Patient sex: F
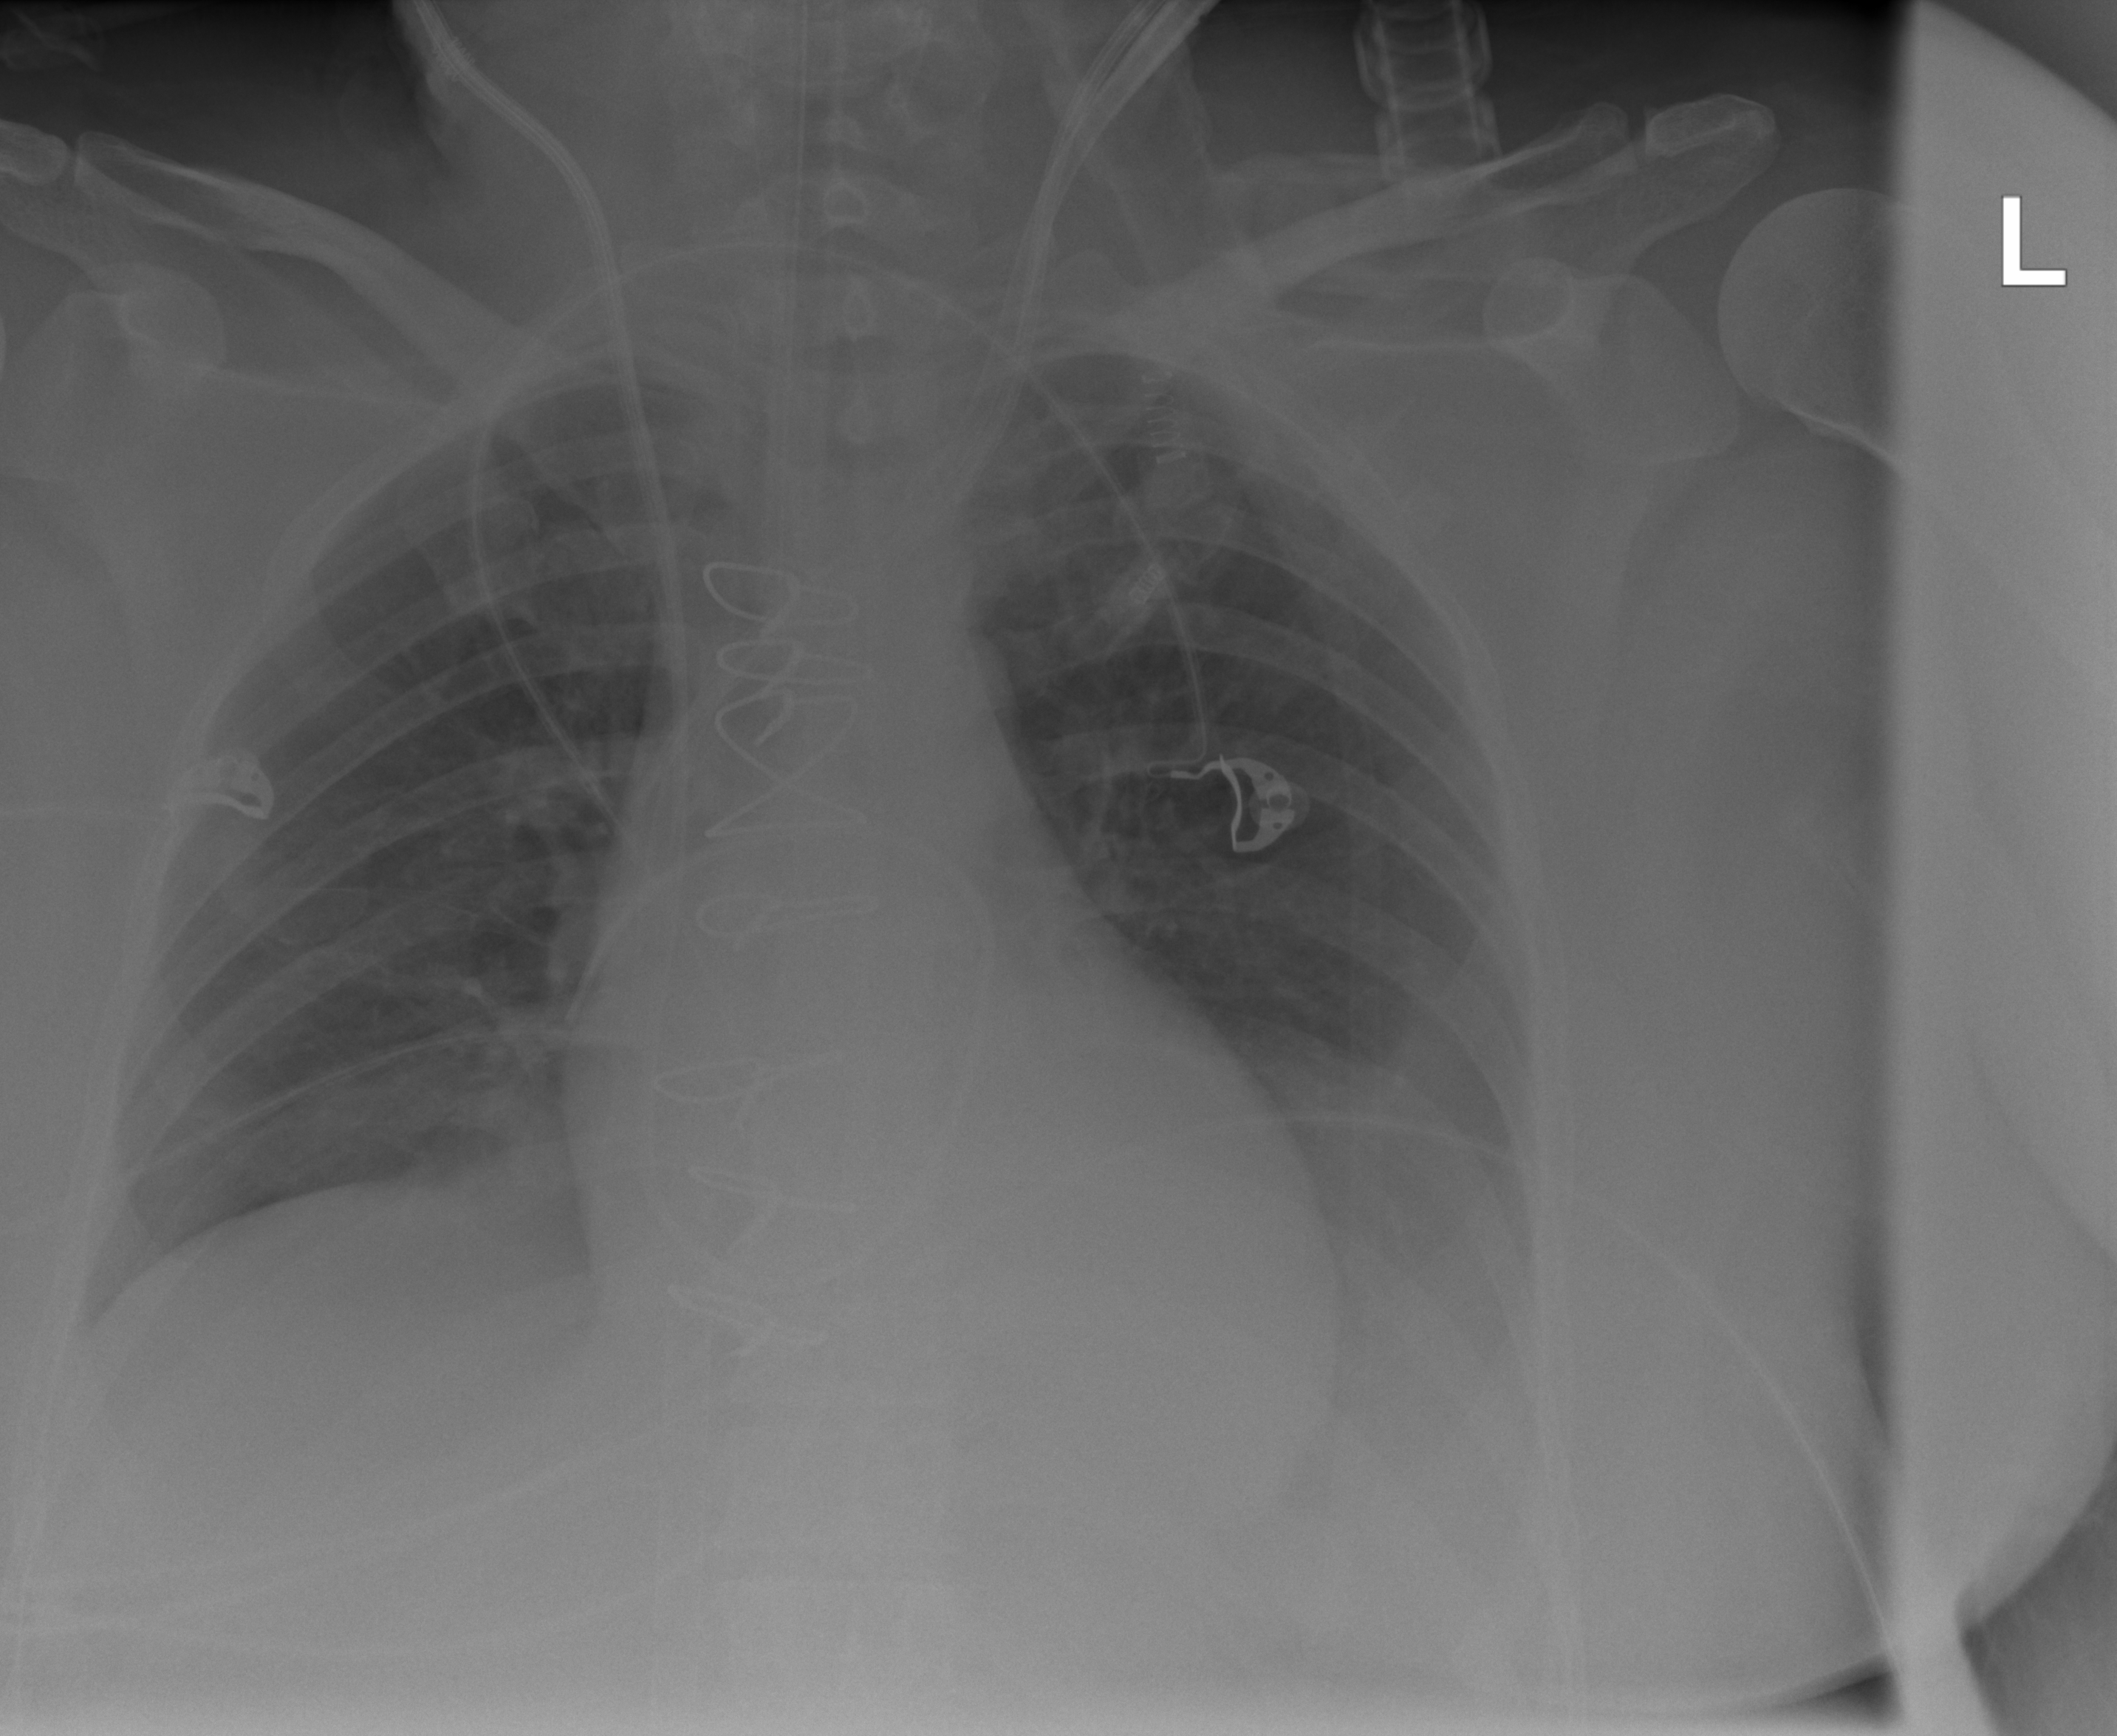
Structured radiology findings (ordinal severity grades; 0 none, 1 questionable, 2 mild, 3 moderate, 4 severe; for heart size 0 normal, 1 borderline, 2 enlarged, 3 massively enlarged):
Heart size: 2
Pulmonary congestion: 0
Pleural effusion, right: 0
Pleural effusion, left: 2
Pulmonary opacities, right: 0
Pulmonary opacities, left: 0
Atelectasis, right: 0
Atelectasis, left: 2